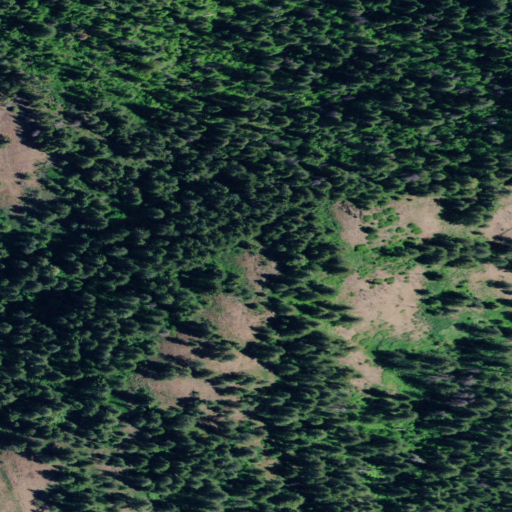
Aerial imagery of mountain in Idaho named Swan Peak containing evergreen forest and shrub